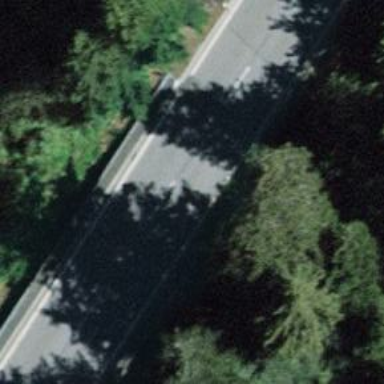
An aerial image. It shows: Tertiary road on bridge with asphalt surface.